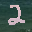
Label: 2